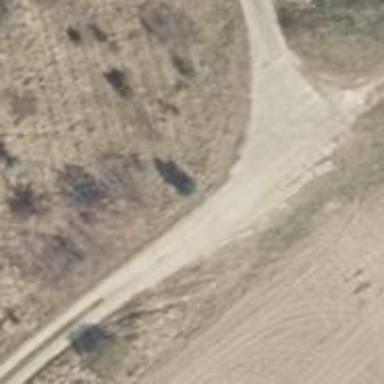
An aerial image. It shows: Track with grade2 concrete lanes.